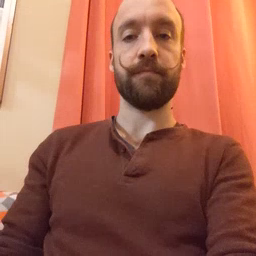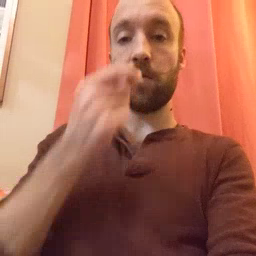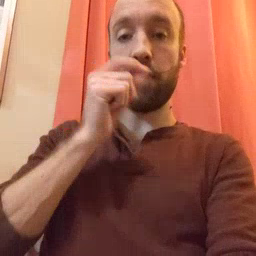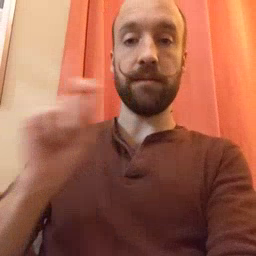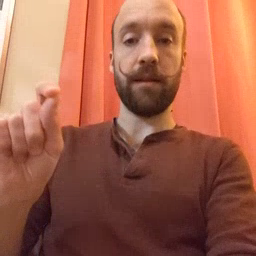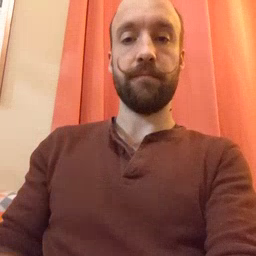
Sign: pencil